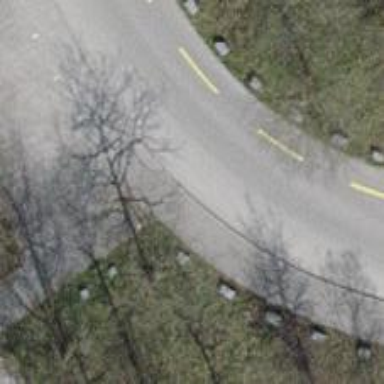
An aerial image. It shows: Footway with surface of fine gravel.